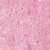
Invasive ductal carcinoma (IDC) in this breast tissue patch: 0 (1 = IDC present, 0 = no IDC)